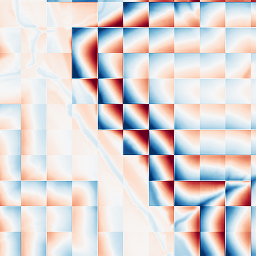
Category: wavelet
Decomposition family: wavelet_biorthogonal
Decomposition parameters: wavelet: bior1.3
level: 5
Upsampling method: lanczos
Upsampling parameters: scale: 2
Upsampling scale: 2